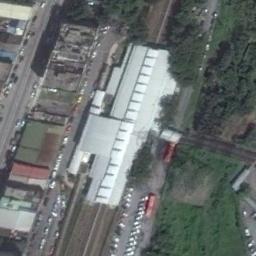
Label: railway_station